Question: While registering my first AdMob account, which requires the existing AdSense account, I've encountered one odd issue. To create AdSense account I need to enter my address. So, I open up Google Maps, search for my home (<URL> and copy-paste the address and postal code into the provided form, like so:

The last line contains my postal code. Whenever I click the 'Continue' button, the postal code field becomes red and the following error arises:
> This postal code does not appear to match the rest of this address.
I've tried all possible ways to write down my address afterwards - I've written it in English, in Russian, In Russian with latin letters. I could try to write it in German, though it doesn't make much sense.
Did anybody encounter the same issue?
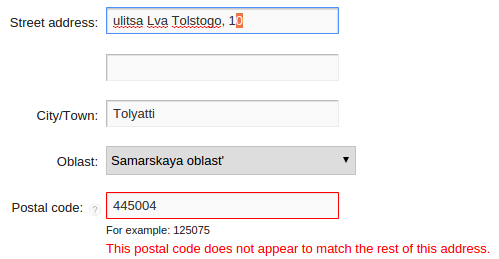
Answer: Okay, after some trial and error I've found the way to register the AdSense account.
The postal codes in Russia are 6-digit long. First three digits are for federal subject (you can call it a region, if you like), other three dedicated to code some amount of houses in this area.
My region is 'Samarskaya Oblast'', which has the code of 443. AFAIK this region also has some other codes (it's common in Russia for huge regions, like Moscow Region, Saint Petersburg Region and some others), like 444, 445 and some others.
So, the city I live in (Tolyatti) has one of these additional Samara codes - 445. The building I live in has the following postal code: 445004. Here comes the strange part. For some reason AdSense thinks that postal codes starting from '445' can't be located in the Samara Region! I've changed the postal code to '443004' (which is clearly wrong), and it let me through.
Seems like there is an issue with AdSense itself.